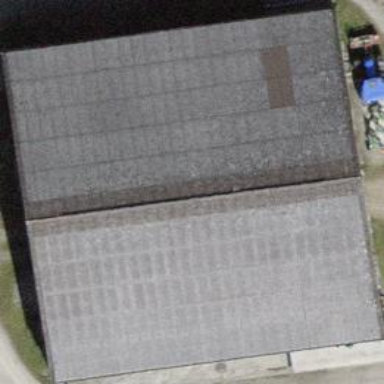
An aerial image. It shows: Hangar.